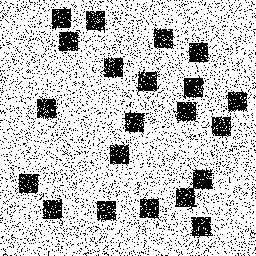
Squares: 21
Triangles: 0
Stars: 0
Total shapes: 21